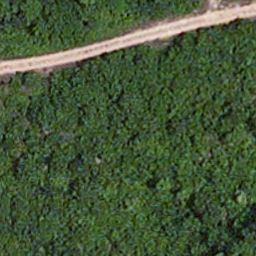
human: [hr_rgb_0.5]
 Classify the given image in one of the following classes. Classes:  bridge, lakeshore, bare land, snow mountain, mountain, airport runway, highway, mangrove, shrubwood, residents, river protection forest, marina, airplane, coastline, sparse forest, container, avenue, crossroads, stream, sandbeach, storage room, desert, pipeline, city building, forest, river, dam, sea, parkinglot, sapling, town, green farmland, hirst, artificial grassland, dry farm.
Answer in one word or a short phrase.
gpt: avenue